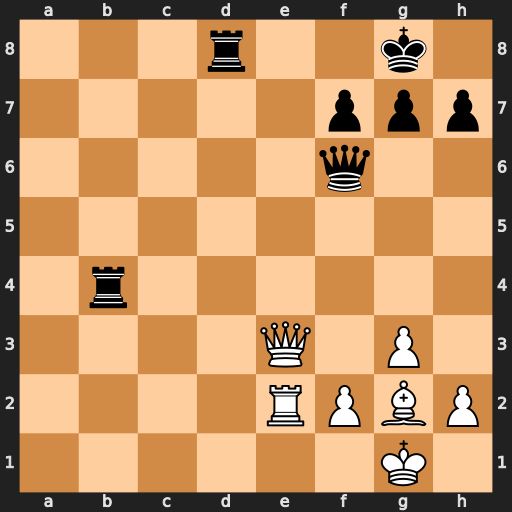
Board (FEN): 3r2k1/5ppp/5q2/8/1r6/4Q1P1/4RPBP/6K1
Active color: w
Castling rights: -
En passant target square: -
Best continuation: Qe8+ Rxe8 Rxe8#